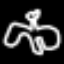
Label: angel